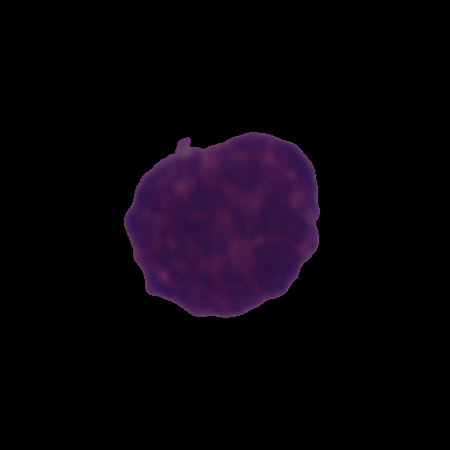
Label: healthy